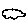
Label: cloud